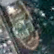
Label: Towing_vessel